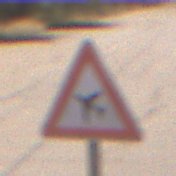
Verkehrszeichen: FlugbetriebRechts
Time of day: Midday
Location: Outdoor (RoadRail)
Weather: Clear
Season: NotSpecified
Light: Natural